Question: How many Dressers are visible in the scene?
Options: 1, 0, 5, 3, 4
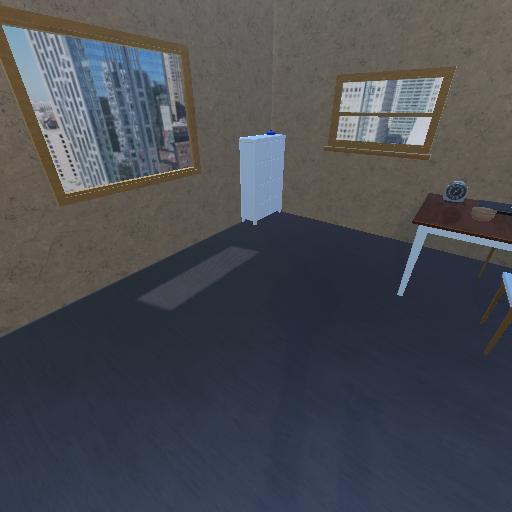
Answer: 1